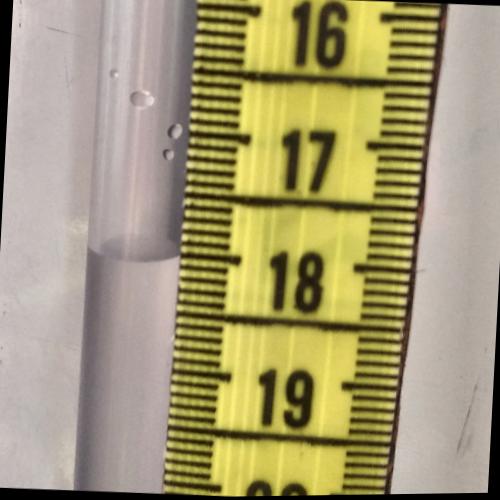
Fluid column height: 18.0 cm